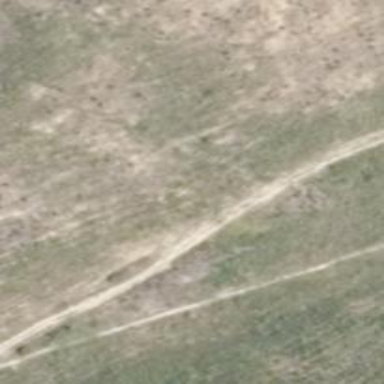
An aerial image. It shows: Sandy path.